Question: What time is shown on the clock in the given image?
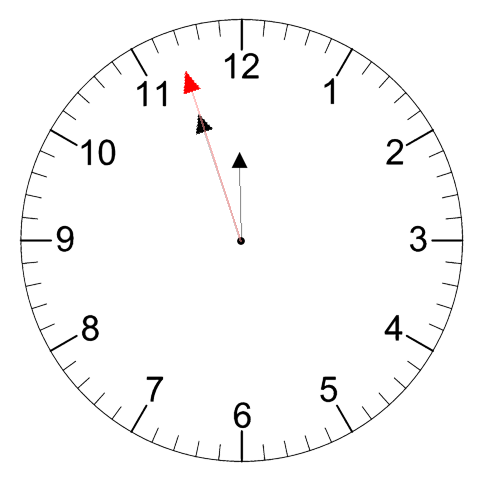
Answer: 11:56:57